Current action and preconditions to check: trajectory_clear

Your task: For each precondition in the list above, predict whether it will hold at this action.

Consider the current scene as observed from the mobile robot's camera, and analyze the predicted future states of all dynamic agents (e.g., people, animals, vehicles, or any moving entities) within the NEXT SECOND.

IMPORTANT: Only answer "very likely" if you are absolutely certain—based on strong, clear evidence—that a dynamic agent will violate the precondition in the predicted future state. Do NOT answer "very likely" for unlikely, ambiguous, or low-probability risks.

Ask yourself for each precondition: Is there a high probability, with clear and convincing evidence, that the predicted future states of any dynamic agent will interfere with the predicted future state of the currently executing action within the NEXT SECOND, causing that precondition to fail?

Assess the risk level based on these predictions. Use "likely" or "very likely" if motions create a clear risk of interference.

Use "neutral" or "improbable" if agents are nearby but their predicted paths are clearly diverging or non-conflicting.

Failure Risk Categories: "very improbable", "improbable", "neutral", "likely", "very likely"

Answer Format: Output ONLY the probability_of_failure value from these categories: "very improbable", "improbable", "neutral", "likely", "very likely"

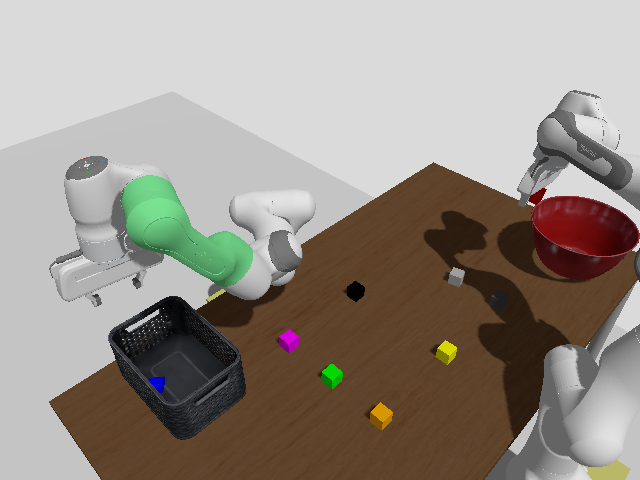

Answer: very improbable